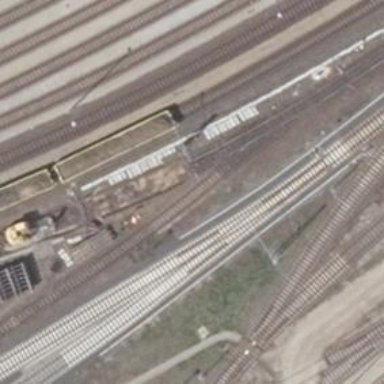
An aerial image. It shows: Railway yard with electrified contact lines.